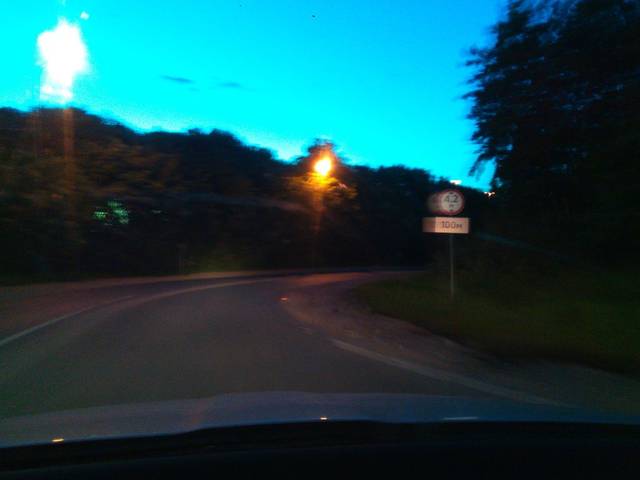
Region: Russia
Coordinates: 55.968, 37.531